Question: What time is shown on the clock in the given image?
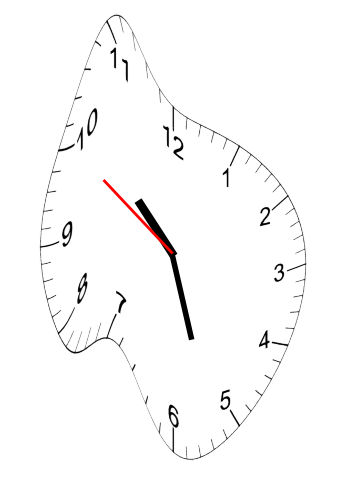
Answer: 10:26:50